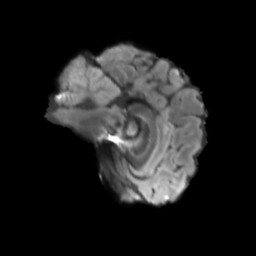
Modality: T2w
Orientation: sagittal
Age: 62
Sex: female
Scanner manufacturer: siemens
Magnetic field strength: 3 T
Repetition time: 3.23 s
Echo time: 0.0892 s